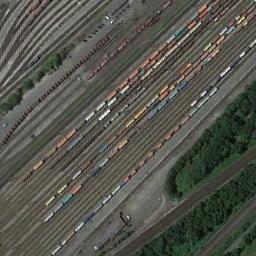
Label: railway